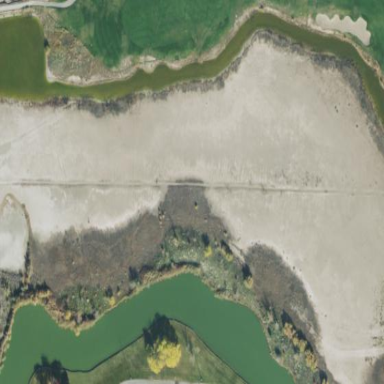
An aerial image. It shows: Sand bunker on golf course.